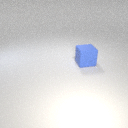
large blue rubber cube